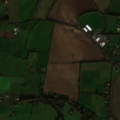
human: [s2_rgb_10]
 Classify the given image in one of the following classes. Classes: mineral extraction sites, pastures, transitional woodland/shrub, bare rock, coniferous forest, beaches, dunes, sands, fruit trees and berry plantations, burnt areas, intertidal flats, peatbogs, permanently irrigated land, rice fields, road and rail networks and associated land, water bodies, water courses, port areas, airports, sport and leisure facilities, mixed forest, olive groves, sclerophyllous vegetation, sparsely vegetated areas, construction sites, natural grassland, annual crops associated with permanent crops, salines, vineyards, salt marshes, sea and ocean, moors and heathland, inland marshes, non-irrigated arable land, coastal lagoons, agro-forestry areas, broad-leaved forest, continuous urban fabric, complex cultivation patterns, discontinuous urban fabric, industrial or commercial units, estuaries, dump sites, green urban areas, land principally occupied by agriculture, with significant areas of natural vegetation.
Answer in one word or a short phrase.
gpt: non-irrigated arable land, pastures